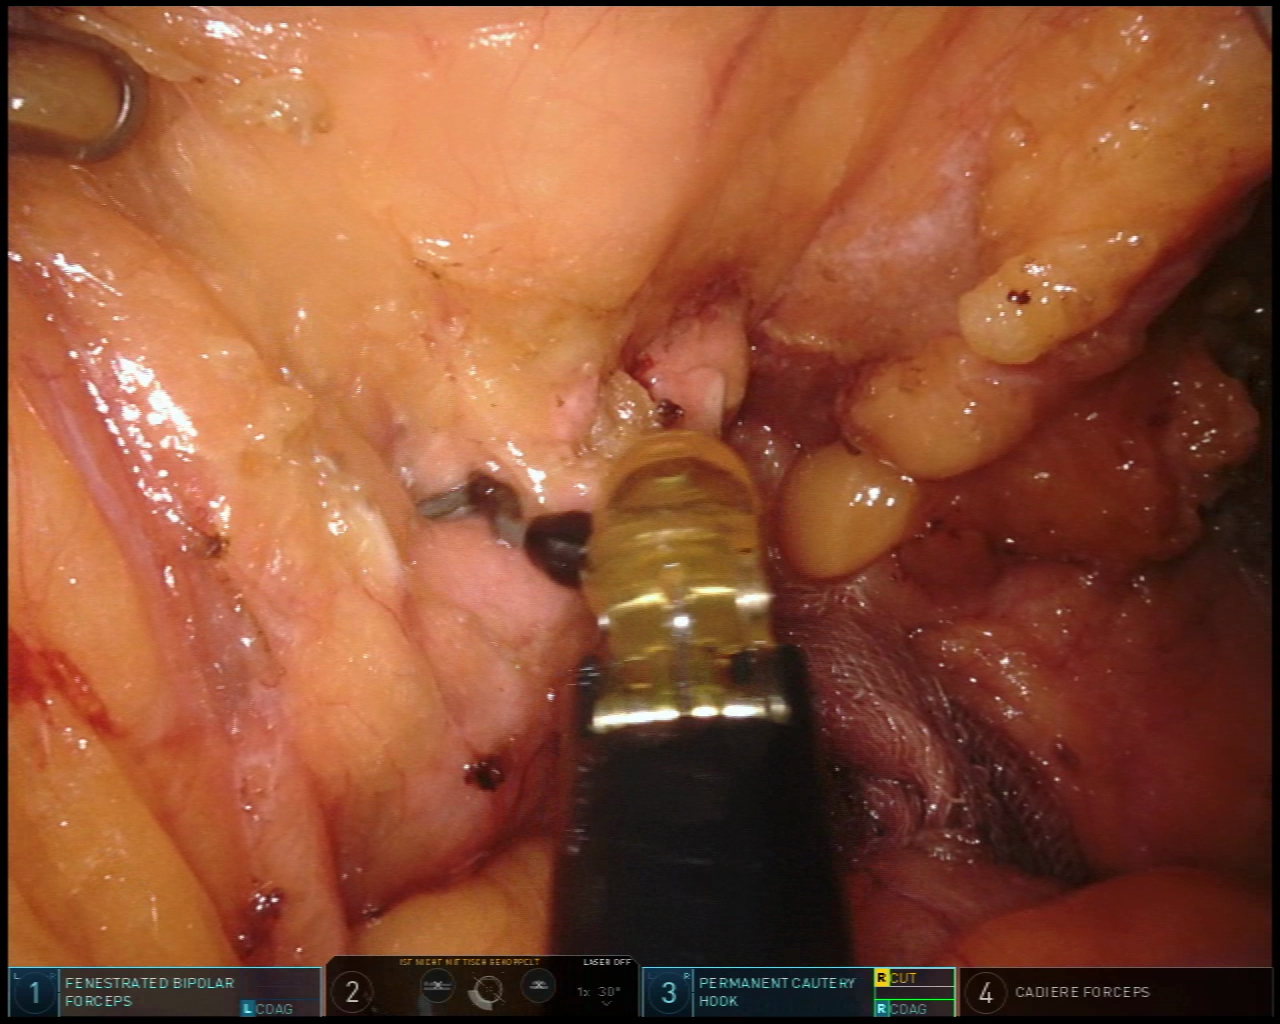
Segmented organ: pancreas
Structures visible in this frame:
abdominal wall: no
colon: no
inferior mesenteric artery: no
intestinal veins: no
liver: no
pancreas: yes
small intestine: no
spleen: no
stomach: no
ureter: no
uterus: no
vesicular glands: no